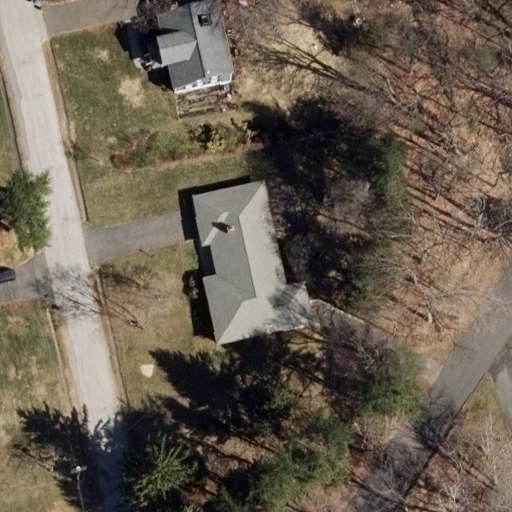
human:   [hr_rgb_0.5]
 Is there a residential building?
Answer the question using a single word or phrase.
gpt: yes

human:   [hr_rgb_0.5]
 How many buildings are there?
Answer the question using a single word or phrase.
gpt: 2

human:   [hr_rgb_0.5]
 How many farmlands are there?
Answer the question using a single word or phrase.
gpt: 0

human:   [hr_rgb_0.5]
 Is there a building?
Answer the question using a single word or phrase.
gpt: yes

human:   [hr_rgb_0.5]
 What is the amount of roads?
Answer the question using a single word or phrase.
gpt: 2

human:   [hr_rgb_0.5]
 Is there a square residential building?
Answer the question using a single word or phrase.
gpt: no

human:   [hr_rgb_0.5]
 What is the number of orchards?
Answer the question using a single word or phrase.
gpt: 0

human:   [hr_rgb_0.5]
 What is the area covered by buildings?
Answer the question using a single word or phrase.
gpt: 567m2

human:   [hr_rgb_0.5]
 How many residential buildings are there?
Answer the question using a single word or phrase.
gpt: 2

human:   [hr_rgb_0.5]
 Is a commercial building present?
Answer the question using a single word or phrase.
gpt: no

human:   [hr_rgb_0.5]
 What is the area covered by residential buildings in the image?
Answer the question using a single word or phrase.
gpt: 567m2

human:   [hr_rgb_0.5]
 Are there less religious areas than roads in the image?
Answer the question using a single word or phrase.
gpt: yes

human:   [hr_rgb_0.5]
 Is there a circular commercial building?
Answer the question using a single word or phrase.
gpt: no

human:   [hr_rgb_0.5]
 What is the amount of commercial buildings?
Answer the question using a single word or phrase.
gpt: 0

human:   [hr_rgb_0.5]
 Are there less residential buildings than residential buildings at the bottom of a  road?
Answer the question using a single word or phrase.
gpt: no

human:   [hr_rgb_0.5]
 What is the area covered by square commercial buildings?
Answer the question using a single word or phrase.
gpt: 0m2

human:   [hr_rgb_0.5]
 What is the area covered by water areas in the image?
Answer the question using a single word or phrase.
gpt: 0m2

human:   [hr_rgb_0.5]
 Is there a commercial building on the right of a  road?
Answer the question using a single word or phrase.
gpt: no

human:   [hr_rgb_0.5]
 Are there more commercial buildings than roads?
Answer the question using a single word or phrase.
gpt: no

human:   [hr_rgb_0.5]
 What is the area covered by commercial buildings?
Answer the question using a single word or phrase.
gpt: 0m2

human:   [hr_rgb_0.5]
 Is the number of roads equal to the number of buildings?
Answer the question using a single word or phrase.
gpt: yes

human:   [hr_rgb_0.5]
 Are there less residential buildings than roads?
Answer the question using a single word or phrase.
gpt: no

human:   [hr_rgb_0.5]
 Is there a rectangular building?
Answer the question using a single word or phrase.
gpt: yes

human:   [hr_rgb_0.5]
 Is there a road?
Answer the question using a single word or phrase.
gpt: yes

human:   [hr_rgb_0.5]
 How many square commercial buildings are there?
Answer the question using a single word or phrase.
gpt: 0

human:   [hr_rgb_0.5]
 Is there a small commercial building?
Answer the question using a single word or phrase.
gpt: no

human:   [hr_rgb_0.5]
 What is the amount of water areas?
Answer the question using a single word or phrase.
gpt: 0

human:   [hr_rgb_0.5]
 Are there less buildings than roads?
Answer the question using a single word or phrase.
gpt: no

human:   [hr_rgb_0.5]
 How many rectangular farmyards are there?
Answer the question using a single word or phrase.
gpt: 0

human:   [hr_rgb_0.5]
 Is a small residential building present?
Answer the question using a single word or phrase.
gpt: yes

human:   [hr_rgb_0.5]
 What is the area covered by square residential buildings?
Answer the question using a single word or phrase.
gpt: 0m2

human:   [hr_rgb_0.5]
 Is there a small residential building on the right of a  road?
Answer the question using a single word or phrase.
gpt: yes

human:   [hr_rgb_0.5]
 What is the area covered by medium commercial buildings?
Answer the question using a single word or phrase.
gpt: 0m2

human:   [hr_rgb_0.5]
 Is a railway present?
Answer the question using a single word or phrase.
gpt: no

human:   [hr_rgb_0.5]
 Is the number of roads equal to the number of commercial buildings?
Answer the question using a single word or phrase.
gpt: no

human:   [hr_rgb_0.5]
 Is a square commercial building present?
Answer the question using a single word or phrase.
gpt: no

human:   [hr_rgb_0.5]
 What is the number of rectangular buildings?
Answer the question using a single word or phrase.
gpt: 1

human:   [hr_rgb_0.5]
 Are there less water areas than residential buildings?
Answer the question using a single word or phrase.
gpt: yes

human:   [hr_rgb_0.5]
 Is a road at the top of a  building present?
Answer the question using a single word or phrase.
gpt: no

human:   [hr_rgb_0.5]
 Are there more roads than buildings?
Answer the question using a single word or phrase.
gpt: no

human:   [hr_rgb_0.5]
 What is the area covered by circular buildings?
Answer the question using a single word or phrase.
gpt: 0m2

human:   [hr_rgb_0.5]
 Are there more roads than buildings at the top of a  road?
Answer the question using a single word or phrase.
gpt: no

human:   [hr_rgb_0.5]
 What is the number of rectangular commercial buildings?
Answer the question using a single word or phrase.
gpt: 0

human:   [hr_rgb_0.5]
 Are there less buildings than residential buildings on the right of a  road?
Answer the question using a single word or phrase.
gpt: no

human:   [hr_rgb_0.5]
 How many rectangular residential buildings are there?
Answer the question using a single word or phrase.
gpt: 1

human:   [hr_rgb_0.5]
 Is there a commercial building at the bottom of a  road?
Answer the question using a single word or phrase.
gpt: no

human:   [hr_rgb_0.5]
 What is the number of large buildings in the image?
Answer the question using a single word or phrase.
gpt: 1

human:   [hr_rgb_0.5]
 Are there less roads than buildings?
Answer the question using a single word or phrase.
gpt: no

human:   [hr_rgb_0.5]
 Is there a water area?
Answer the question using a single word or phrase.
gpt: no

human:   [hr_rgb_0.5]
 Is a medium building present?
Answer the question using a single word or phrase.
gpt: no

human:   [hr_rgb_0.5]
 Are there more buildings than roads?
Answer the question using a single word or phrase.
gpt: no

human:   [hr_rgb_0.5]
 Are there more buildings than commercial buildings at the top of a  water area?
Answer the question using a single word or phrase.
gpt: yes

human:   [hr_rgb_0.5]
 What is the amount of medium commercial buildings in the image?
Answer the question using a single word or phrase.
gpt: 0

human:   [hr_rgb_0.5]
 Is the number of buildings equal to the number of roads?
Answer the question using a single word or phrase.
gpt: yes

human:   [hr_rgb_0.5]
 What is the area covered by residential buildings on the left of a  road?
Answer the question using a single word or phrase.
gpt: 567m2

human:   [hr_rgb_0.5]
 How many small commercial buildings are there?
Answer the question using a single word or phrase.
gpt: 0

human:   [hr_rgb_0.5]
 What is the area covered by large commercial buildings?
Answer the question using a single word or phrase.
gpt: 0m2

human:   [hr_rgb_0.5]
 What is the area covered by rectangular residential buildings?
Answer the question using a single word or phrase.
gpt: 49m2

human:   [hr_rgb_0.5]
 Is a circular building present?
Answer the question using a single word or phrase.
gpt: no

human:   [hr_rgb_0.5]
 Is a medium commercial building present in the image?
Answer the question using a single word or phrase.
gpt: no

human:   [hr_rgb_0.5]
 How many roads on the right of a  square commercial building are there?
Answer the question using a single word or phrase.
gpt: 0

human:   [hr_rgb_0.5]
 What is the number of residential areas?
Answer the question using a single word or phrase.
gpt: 0

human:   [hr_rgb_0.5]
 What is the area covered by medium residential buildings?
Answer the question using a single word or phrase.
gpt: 0m2

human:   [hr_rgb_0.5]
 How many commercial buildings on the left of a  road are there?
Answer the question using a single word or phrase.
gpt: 0